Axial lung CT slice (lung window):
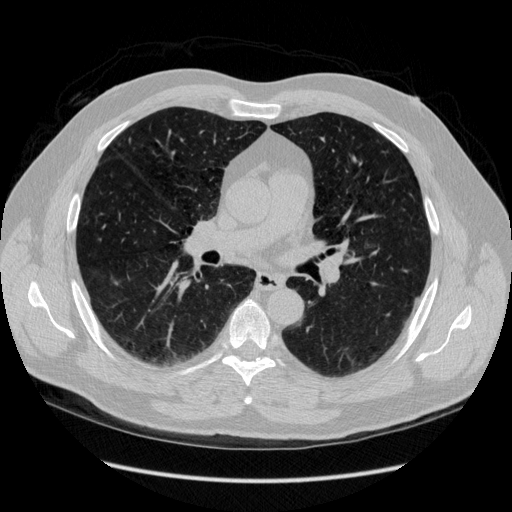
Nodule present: no